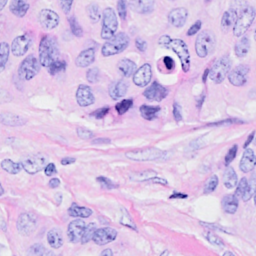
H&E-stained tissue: Breast